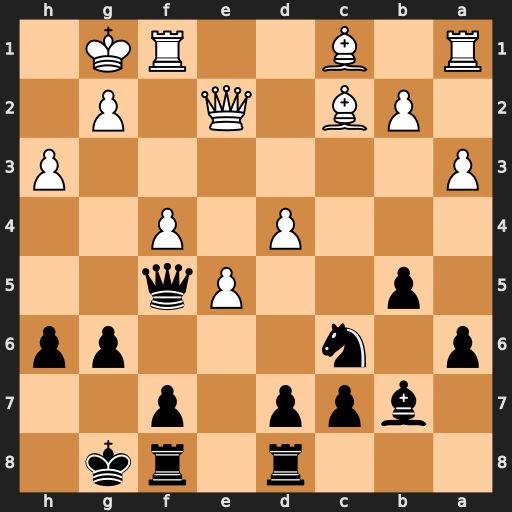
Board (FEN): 3r1rk1/1bpp1p2/p1n3pp/1p2Pq2/3P1P2/P6P/1PB1Q1P1/R1B2RK1
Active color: b
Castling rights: -
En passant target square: -
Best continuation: Nxd4 Bxf5 Nxe2+